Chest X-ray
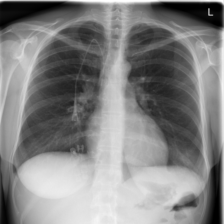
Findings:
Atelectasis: negative
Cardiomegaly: negative
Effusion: positive
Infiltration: negative
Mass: negative
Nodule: negative
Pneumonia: negative
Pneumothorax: negative
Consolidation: negative
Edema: negative
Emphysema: negative
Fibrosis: negative
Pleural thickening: negative
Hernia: negative